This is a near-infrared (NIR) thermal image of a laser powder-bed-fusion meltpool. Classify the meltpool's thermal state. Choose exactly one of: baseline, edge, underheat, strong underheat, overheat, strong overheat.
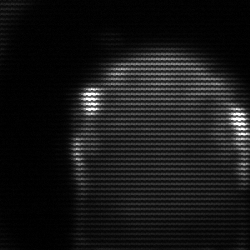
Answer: edge